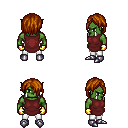
a pixel art fantasy rpg character, male body template, orc, green skin, maroon tunic, white pants, brunette bangs hairstyle, gold gloves, metal boots, four views (front, back, left, right), 2x2 character sprite sheet, small pixel art, hard edges, no anti-aliasing